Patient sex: M
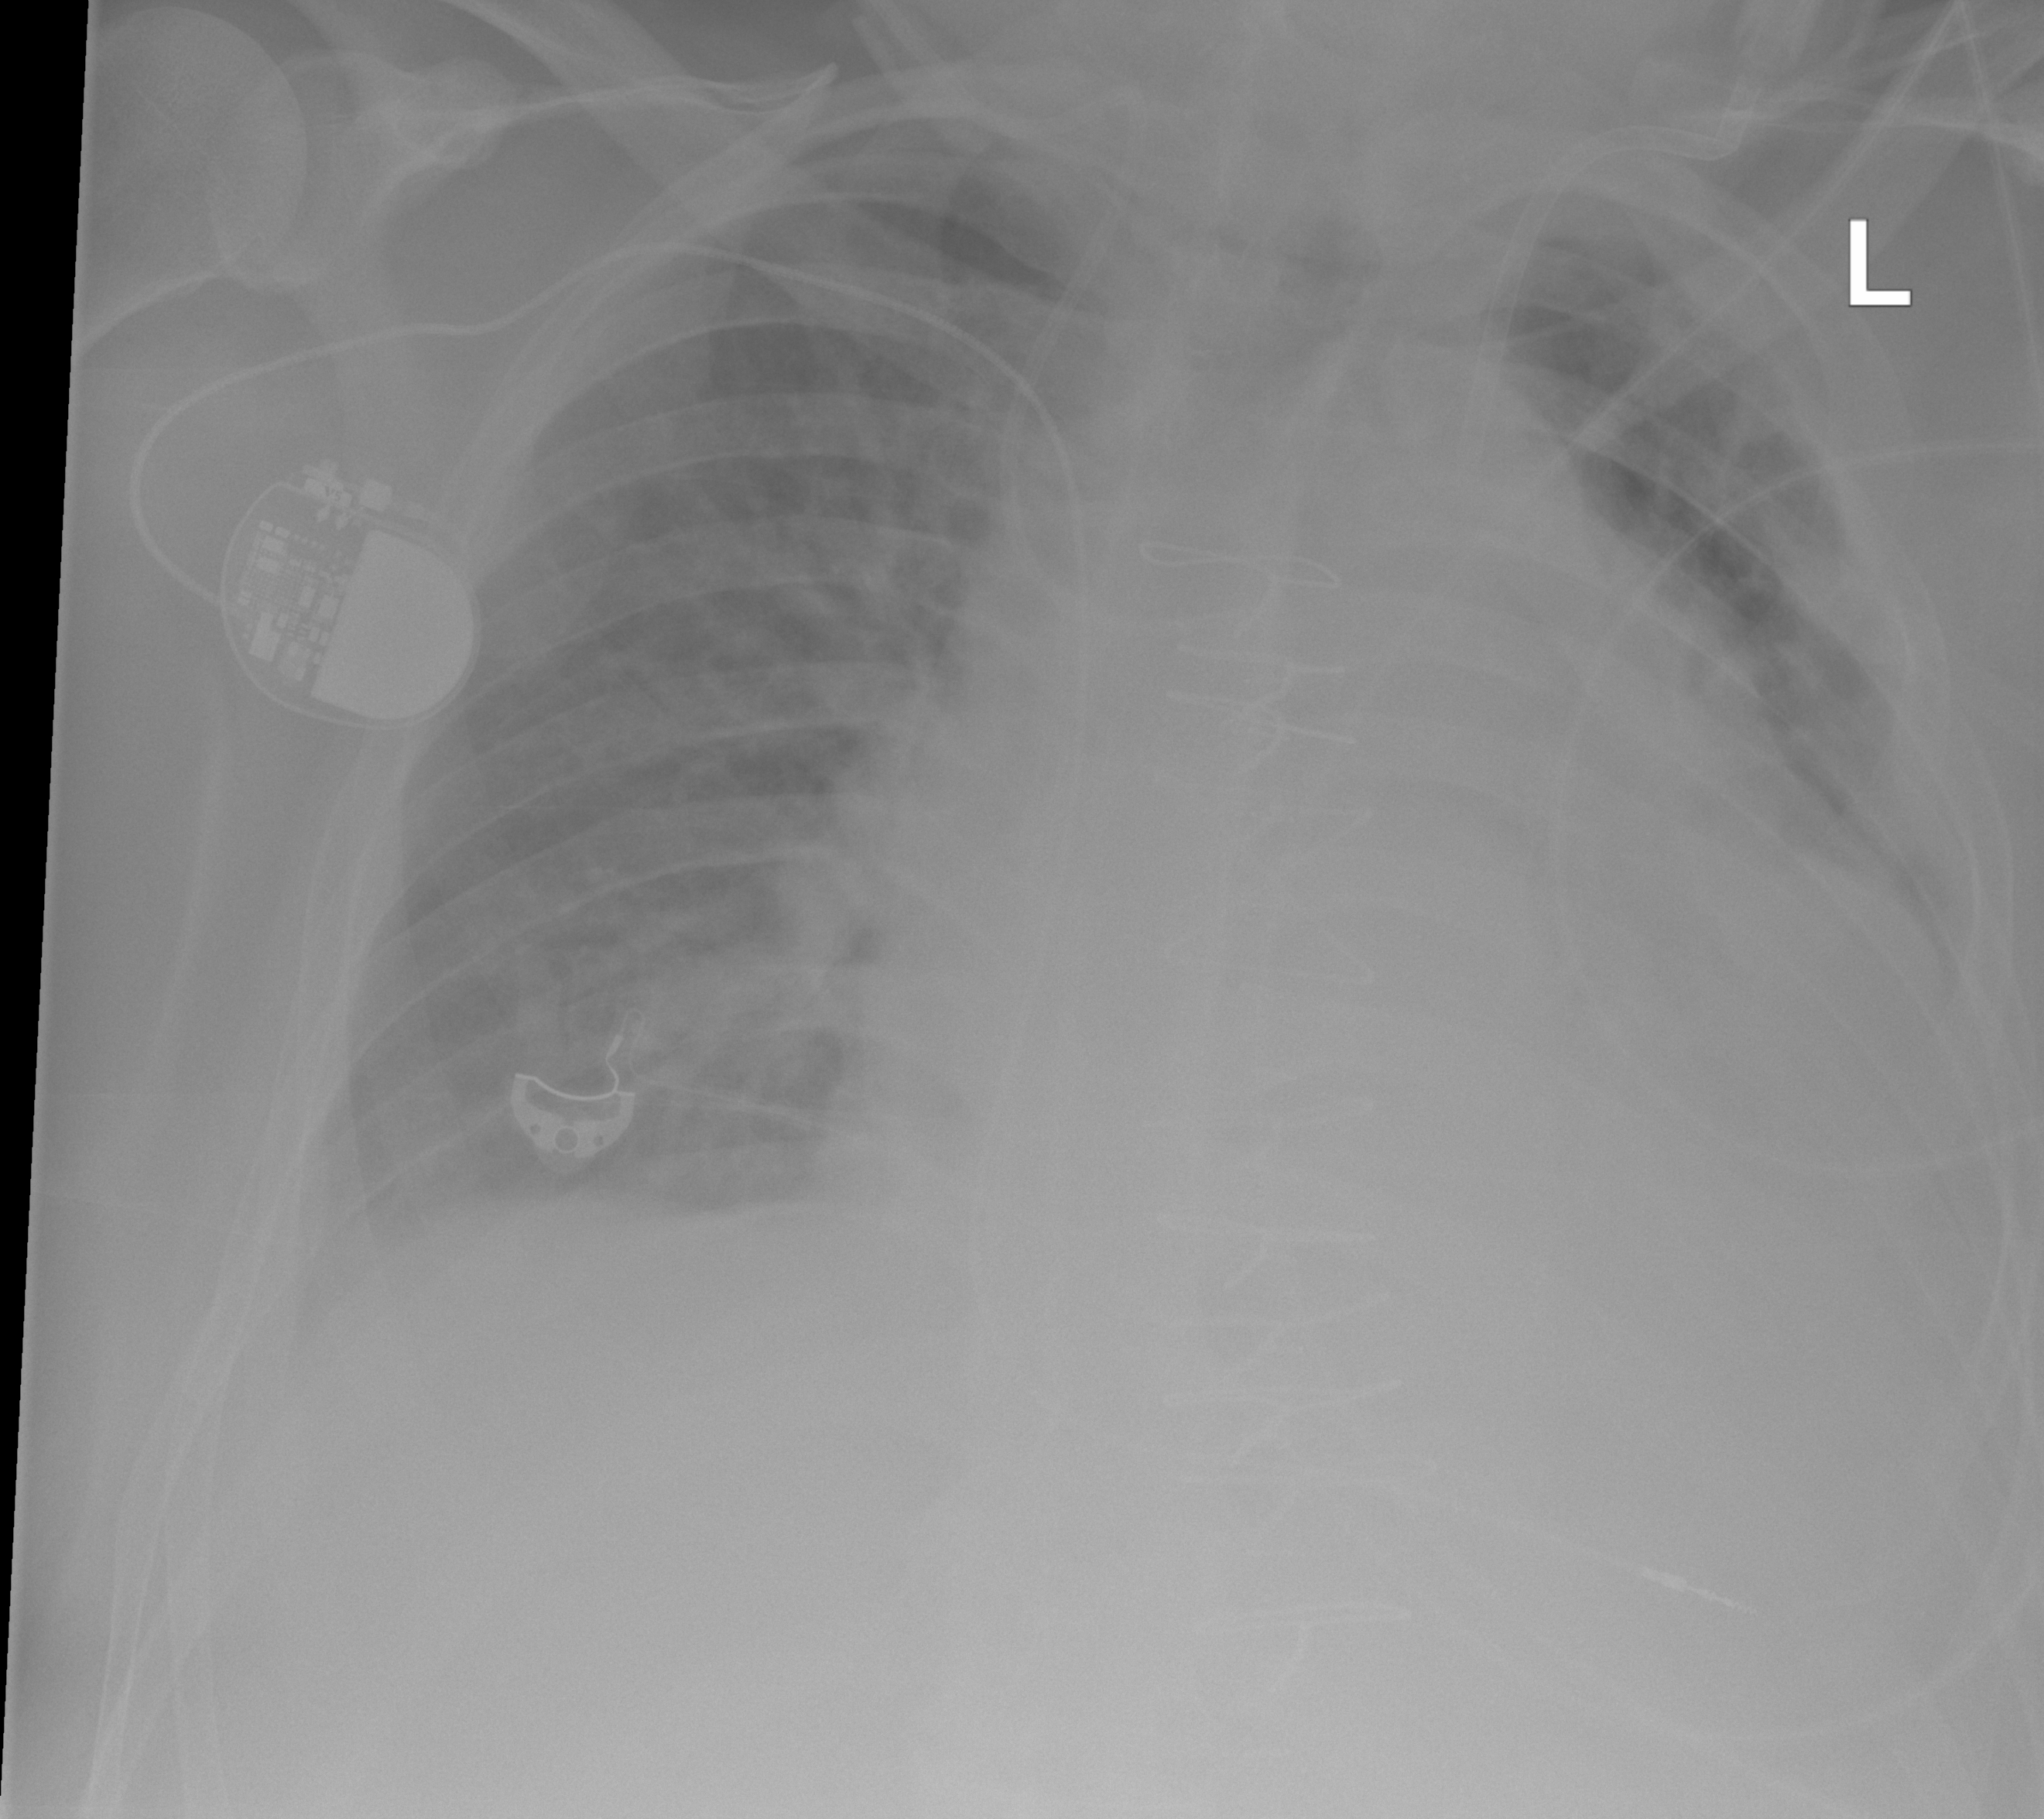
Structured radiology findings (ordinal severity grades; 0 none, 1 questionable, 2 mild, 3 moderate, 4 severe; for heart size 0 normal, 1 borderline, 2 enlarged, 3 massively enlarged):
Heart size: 2
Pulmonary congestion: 2
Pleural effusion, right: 2
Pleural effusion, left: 3
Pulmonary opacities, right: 0
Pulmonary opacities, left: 2
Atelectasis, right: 2
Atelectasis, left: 3